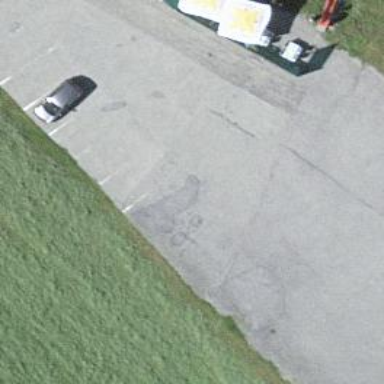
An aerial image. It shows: Parking area with asphalt surface.